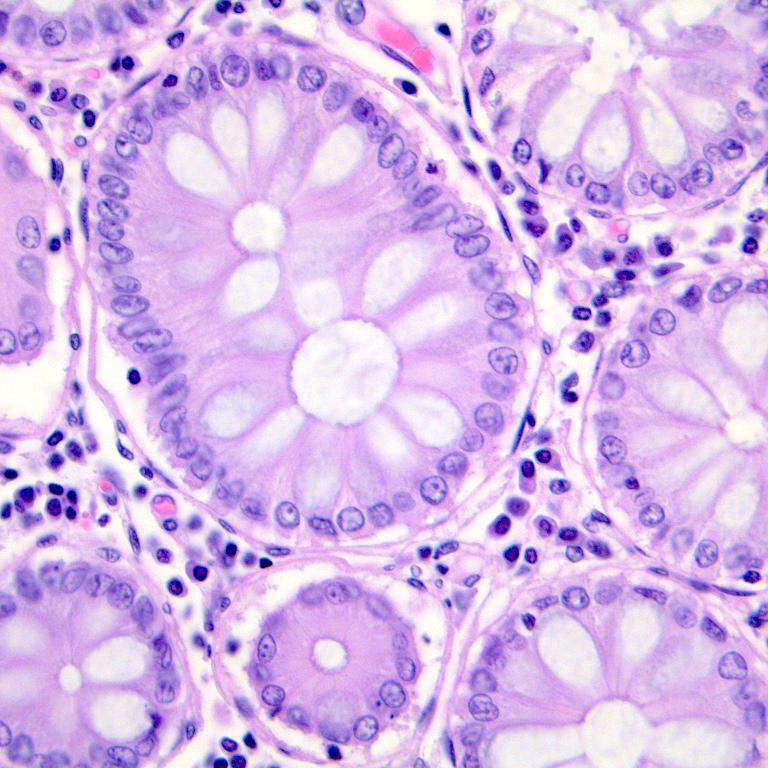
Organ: colon
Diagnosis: benign